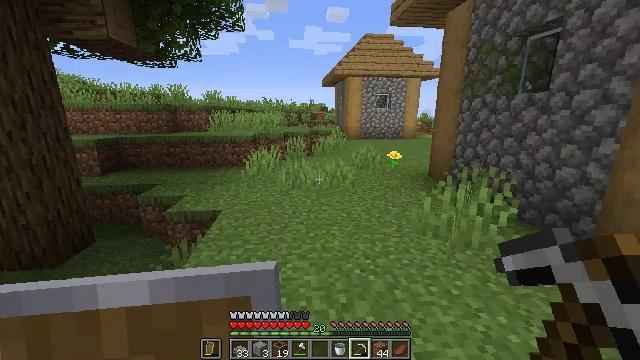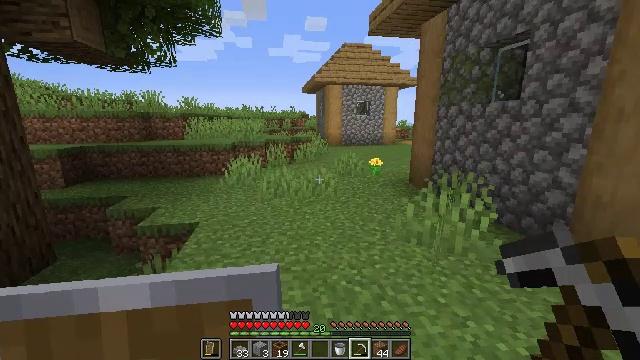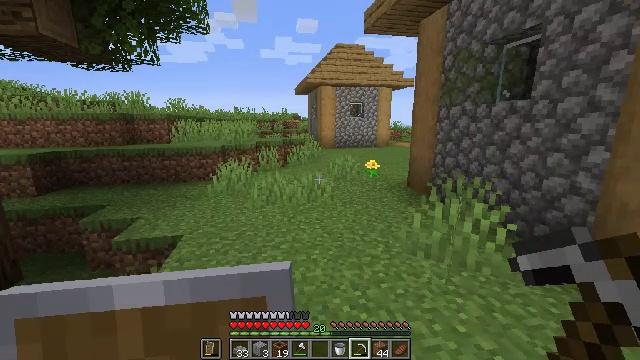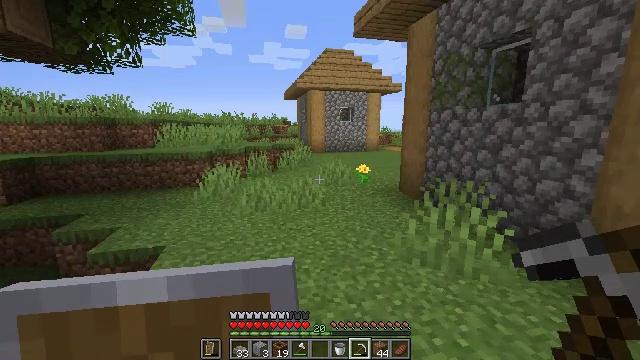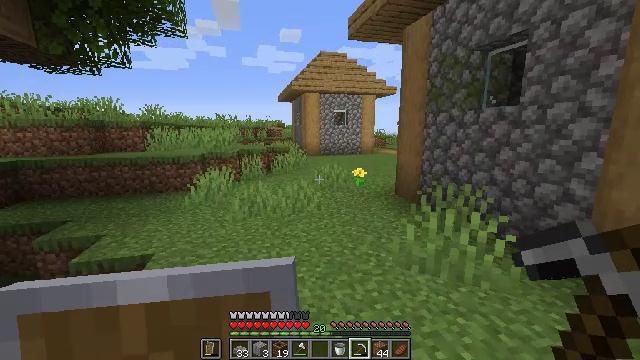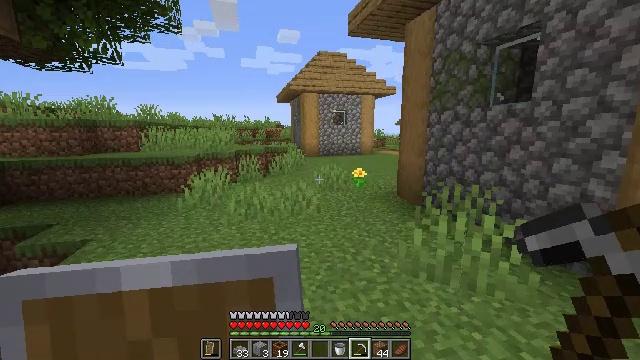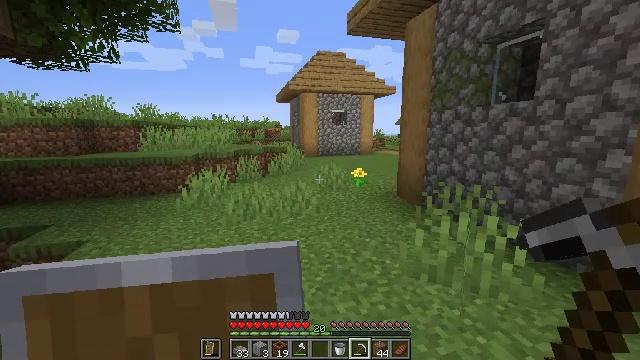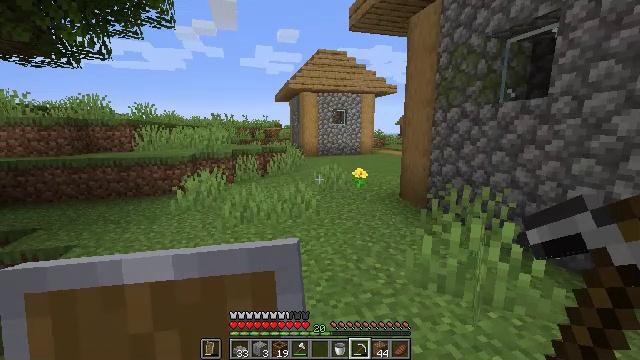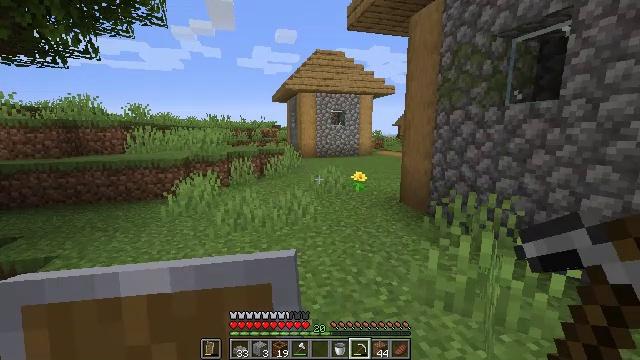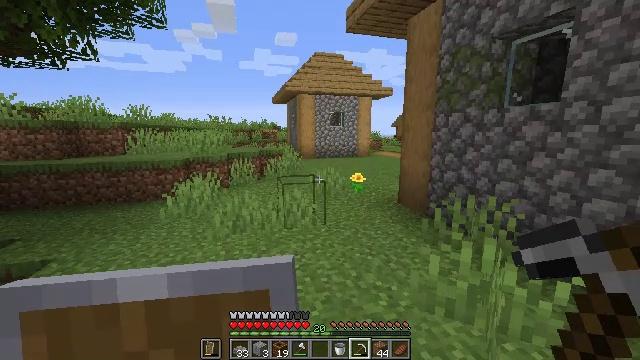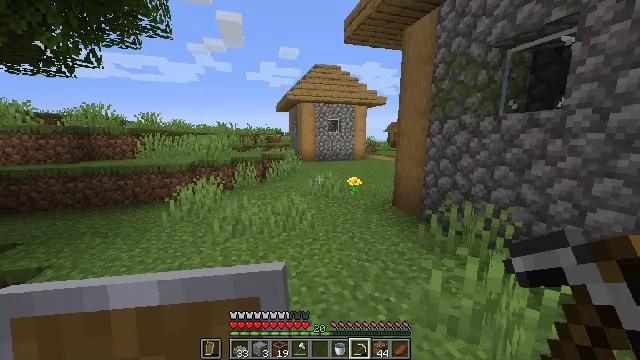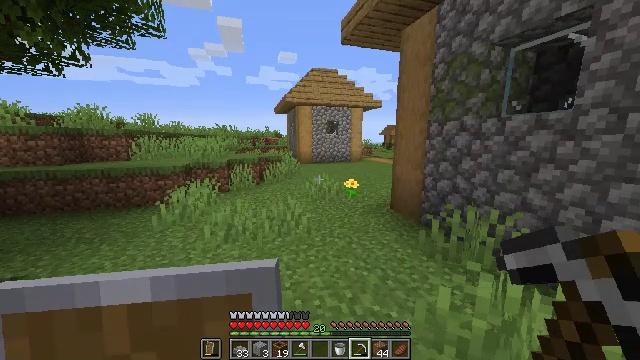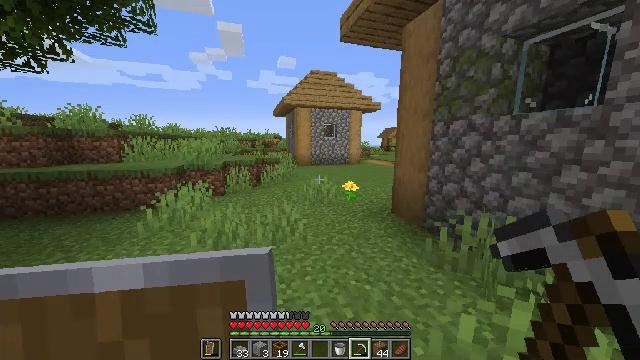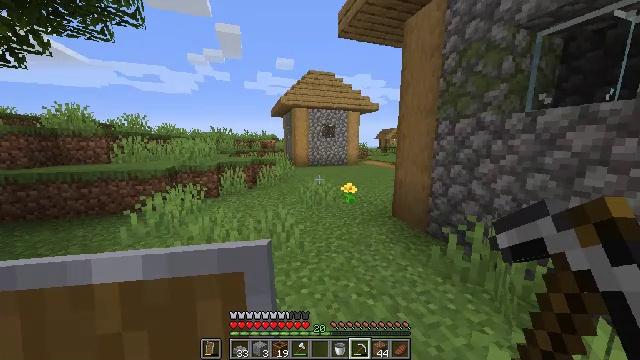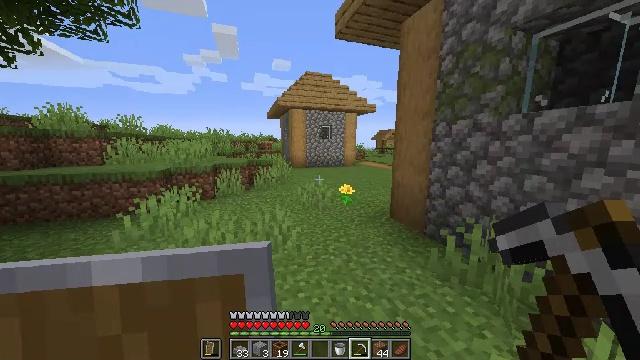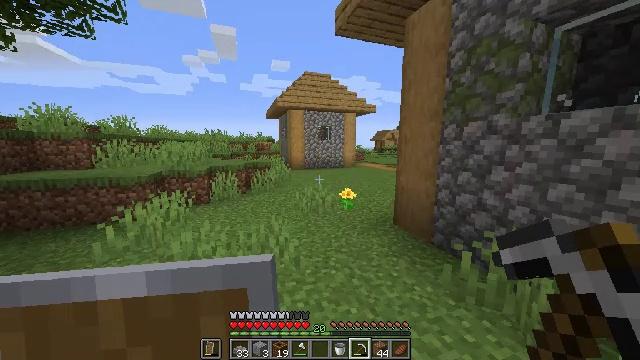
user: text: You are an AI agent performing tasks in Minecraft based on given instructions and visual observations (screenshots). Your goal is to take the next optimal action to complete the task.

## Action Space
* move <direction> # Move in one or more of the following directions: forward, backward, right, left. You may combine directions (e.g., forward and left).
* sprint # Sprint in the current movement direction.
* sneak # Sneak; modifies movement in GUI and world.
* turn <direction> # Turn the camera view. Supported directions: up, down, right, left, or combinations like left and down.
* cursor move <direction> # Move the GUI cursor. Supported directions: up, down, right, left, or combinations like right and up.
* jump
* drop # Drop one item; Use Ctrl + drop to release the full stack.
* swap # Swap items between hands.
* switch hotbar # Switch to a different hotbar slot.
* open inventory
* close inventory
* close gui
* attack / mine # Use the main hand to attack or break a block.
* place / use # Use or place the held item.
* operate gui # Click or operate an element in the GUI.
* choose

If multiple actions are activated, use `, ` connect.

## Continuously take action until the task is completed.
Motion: motion action
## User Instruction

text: Break the bell in the village.
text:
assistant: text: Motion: move forward, turn right and up
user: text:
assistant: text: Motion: move forward, turn right
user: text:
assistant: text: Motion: move forward, turn right
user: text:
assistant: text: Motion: turn right
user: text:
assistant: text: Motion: move forward
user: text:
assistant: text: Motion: move forward
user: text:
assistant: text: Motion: no_op
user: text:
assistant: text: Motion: move forward
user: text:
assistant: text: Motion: move forward
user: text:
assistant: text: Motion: move forward
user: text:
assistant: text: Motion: move forward
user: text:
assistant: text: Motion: move forward
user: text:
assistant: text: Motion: move forward
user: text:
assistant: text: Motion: move forward
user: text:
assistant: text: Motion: move forward
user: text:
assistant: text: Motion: move forward
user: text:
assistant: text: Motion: move forward
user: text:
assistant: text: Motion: move forward
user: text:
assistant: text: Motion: move forward
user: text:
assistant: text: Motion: move forward
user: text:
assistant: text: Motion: move forward
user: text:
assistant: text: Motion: move forward, turn right
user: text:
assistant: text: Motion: move forward, turn right
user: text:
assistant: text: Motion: move forward, turn right
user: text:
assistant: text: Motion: move forward, turn right
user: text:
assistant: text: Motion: move forward, turn right
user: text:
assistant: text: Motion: move forward, turn right
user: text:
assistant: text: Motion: move forward, turn right
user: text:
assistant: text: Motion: move forward, turn right
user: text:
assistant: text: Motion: move forward, turn right